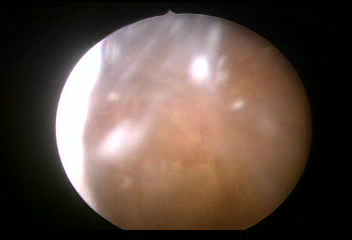
Modality: WLC
Class: Normal mucosa
Bladder cancer association: No